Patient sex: F
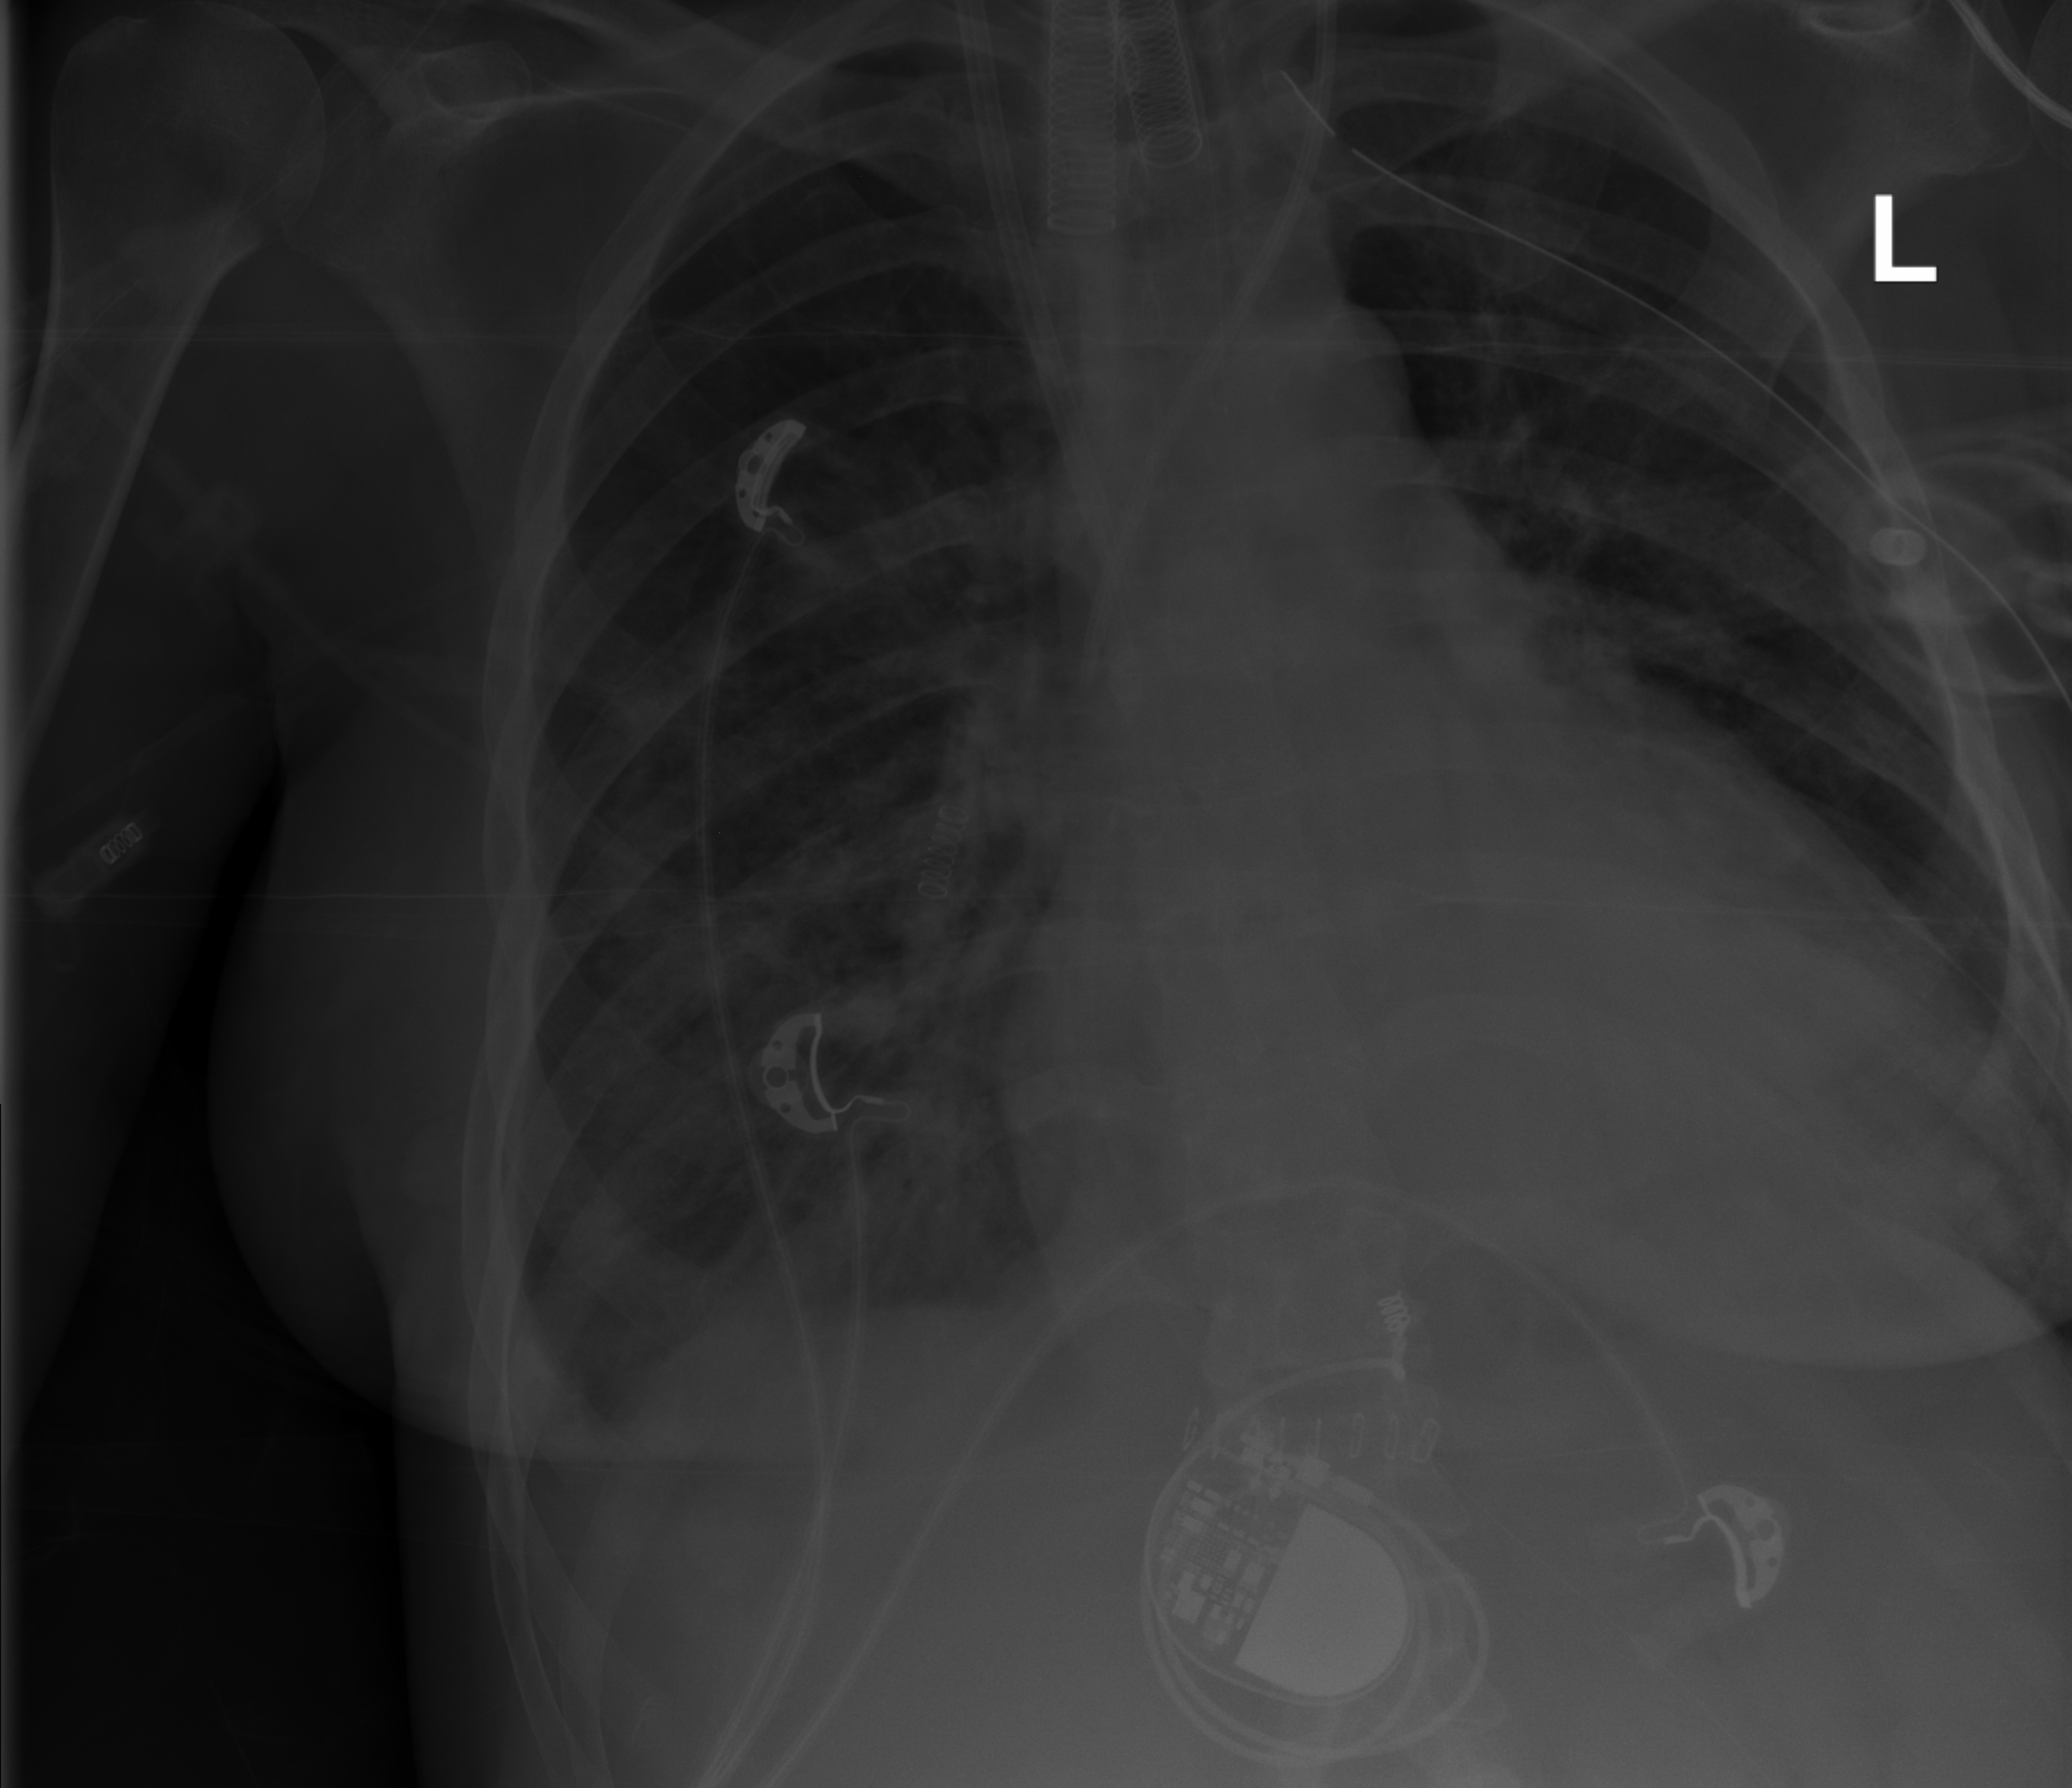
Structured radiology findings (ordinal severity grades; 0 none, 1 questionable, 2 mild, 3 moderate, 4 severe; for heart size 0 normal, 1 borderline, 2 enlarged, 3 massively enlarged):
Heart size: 2
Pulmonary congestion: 2
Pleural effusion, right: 2
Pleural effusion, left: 0
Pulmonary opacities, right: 2
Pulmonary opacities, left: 0
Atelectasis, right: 2
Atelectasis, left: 2